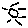
Label: sun